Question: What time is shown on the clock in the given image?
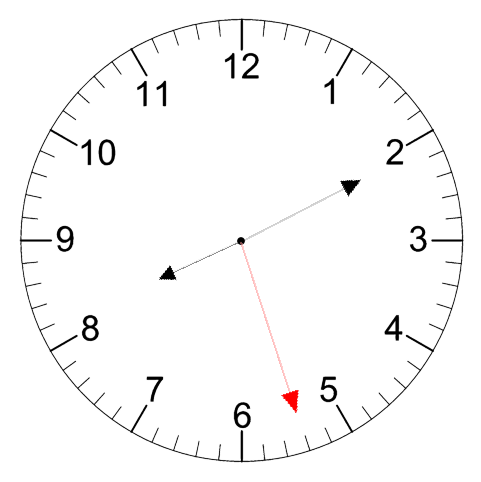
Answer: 08:10:27